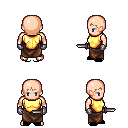
a pixel art fantasy rpg character, male body template, human, light skin, gold chest armor, robe skirt, plain hairstyle, metal gloves, black slippers, dagger, four views (front, back, left, right), 2x2 character sprite sheet, small pixel art, hard edges, no anti-aliasing